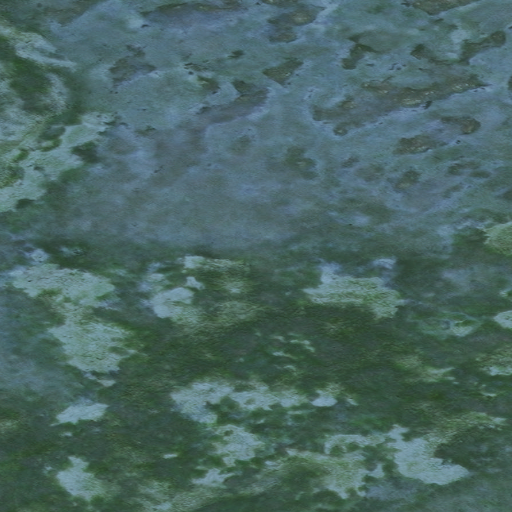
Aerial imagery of mountain in Alaska named Kiolik Hill containing only unknown